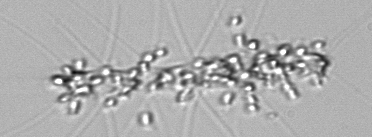
Label: Chaetoceros_didymus_TAG_external_flagellate